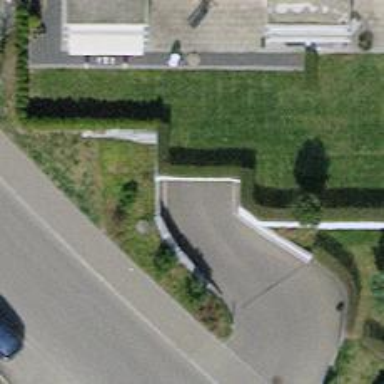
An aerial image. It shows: Parking entrance.